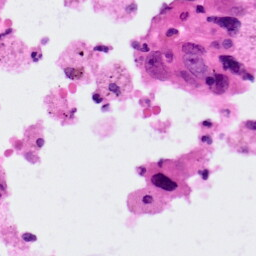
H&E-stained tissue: Lung